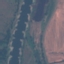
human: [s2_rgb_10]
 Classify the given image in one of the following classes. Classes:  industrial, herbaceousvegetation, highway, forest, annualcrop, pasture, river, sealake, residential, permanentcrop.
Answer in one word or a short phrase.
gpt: River